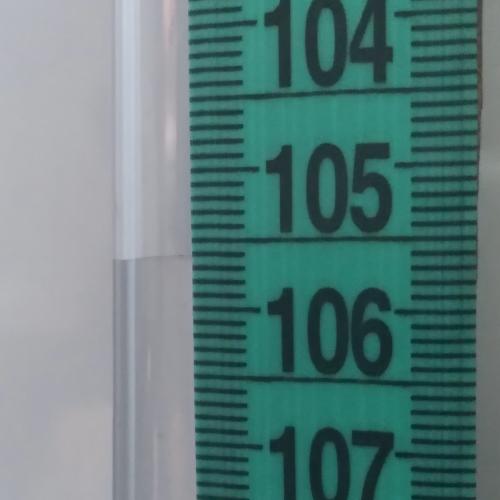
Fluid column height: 105.6 cm